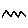
Label: zigzag